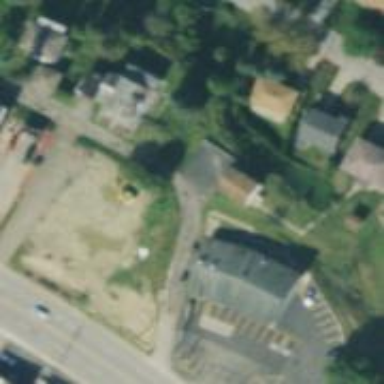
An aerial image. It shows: Alley classified as service road.